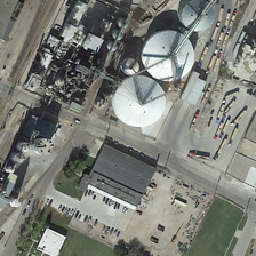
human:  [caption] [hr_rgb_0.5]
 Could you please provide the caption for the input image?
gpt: There are three huge white storage tanks.

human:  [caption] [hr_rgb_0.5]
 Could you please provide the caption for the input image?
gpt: There are three huge white containers.

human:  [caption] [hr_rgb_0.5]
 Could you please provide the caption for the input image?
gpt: There are three big white tanks.

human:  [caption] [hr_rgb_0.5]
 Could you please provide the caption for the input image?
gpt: There are three large white containers.

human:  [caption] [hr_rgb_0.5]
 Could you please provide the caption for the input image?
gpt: There are three large white containers.